Question: Htllo,
I have a specific div-tree:
'''
<div class="item-detail">
<div class="title">
TITLE
</div>
<div class="info">
<h1>LOREM IPSUM</h1>
Lorem ipsum
</div>
<div class="links">
<div class="drop-down">
<div class="title">LOREM</div>
<div class="item">lorem</div>
<div class="item">lorem</div>
</div>
<div class="drop-down">
<div class="title">LOREM</div>
<div class="item">lorem</div>
<div class="item">lorem</div>
</div>
<div class="drop-down">
<div class="title">LOREM</div>
<div class="item">lorem</div>
<div class="item">lorem</div>
</div>
</div>
</div>
'''
I am trying to make a css-style for that div, which will look like:

But i have no idea how should i start. Could you briefly tell me how to handle that or maybe give a short example of stuff like that?
Thanks
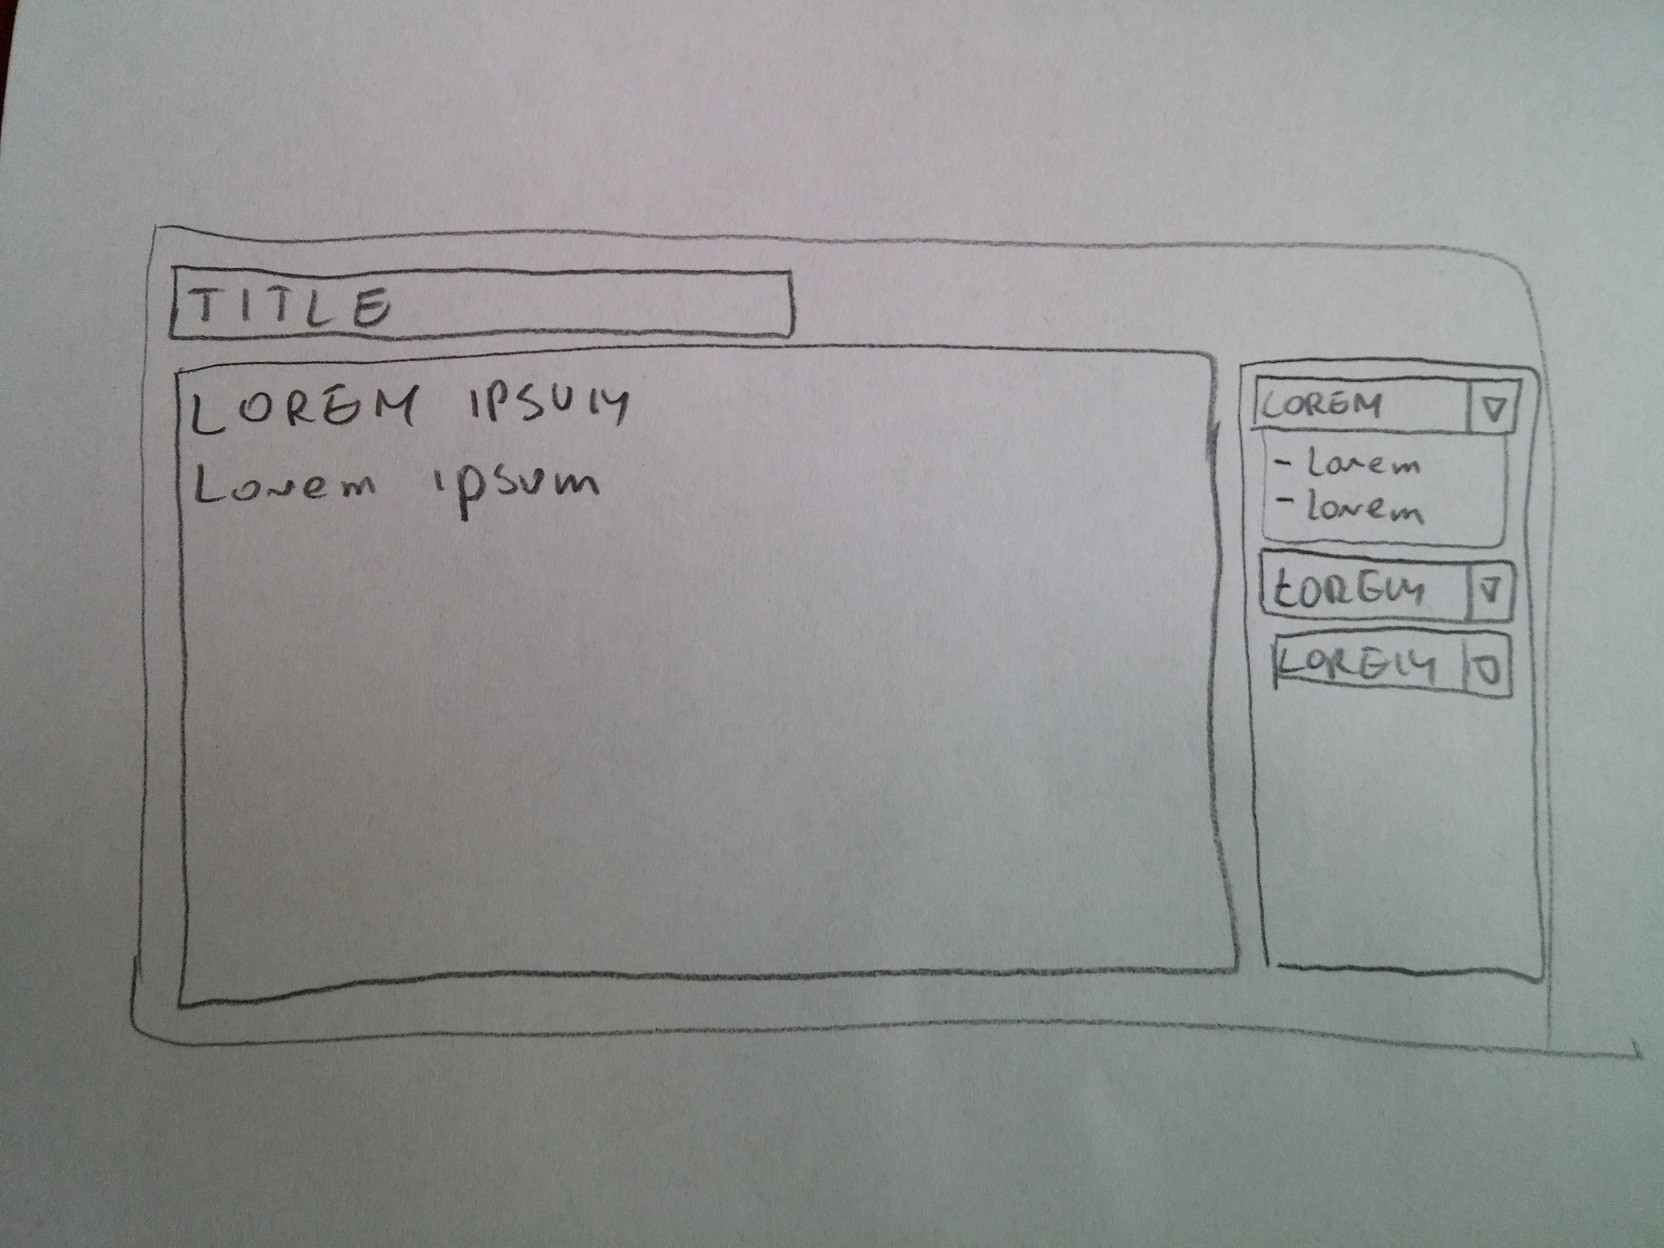
Answer: You should rewrite your a bit. Like this:
'''
<div class="item-detail">
<div class="title">
TITLE
</div>
<div class="info">
<h1>LOREM IPSUM</h1>
<p>Lorem ipsum</p>
</div>
<div class="links">
<select class="dropdown">
<option value="title">LOREM</option>
<option value="item">lorem</option>
<option value="item">lorem</option>
</select>
<select class="dropdown">
<option value="title">LOREM</option>
<option value="item">lorem</option>
<option value="item">lorem</option>
</select>
<select class="dropdown">
<option value="title">LOREM</option>
<option value="item">lorem</option>
<option value="item">lorem</option>
</select>
</div>
</div>
'''
In the you should use floats to align the columns, something like this:
'''
.text, .links {
float: left;
}
.text {
width: 70%;
}
.links {
width: 30%;
}
.dropdown {
width: 100%;
}
'''
: <URL>